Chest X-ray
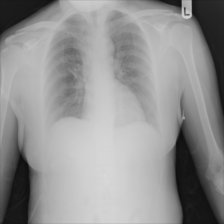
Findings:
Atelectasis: negative
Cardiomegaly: negative
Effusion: negative
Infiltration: negative
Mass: negative
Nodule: negative
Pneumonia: negative
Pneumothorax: negative
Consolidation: negative
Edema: negative
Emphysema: negative
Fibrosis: negative
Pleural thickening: negative
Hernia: negative